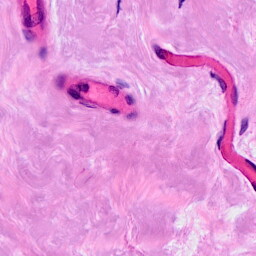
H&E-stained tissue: Breast